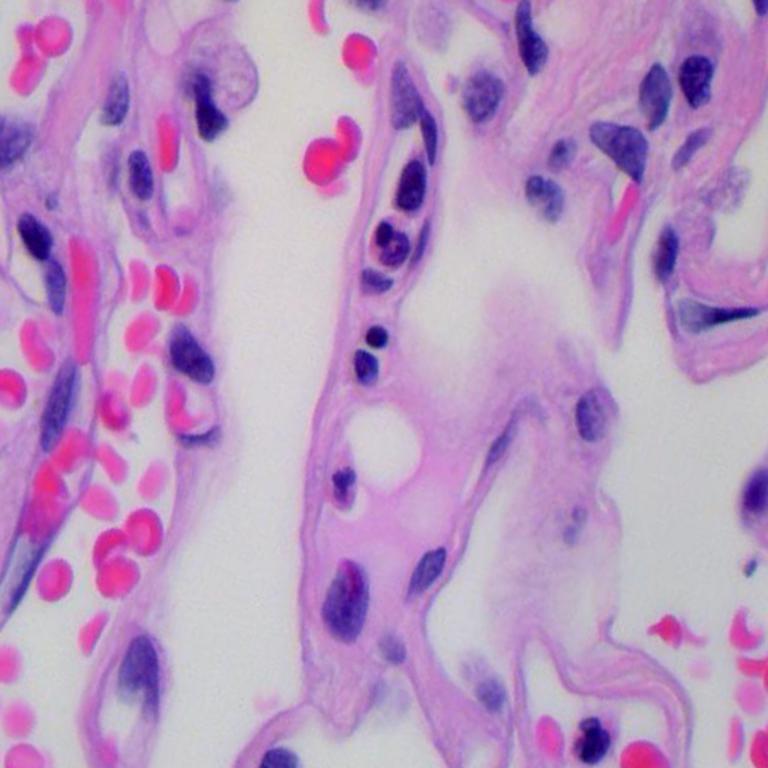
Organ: lung
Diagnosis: benign